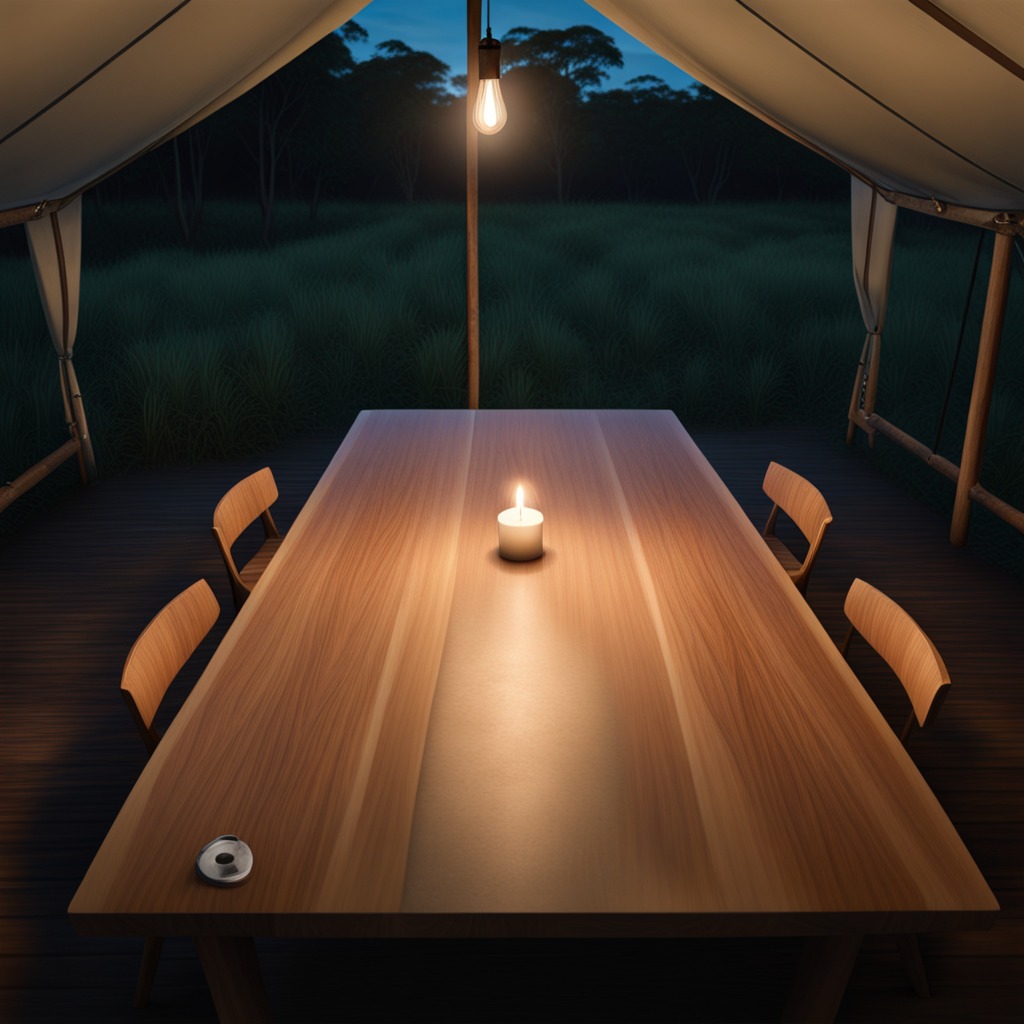
A metal nut is lying on a wooden table inside a jungle field workshop tent at night.